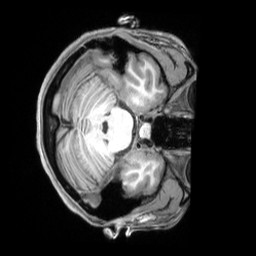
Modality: T1w
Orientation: axial
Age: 29
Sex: female
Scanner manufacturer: siemens
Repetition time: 2.3 s
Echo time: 0.00229 s